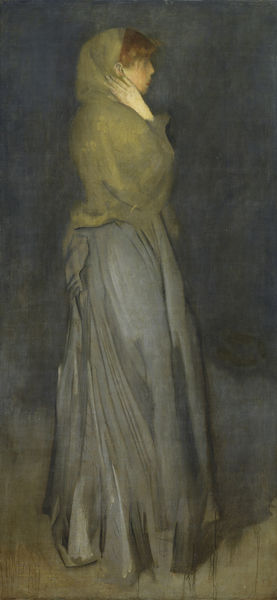
Titel: Arrangement in Yellow and Grey (Effie Deans)
Künstler: James Abbott McNeill Whistler
Standort: Amsterdam
Institution: Rijksmuseum
Schlagwörter: dos, sombre, femme, main, roux, jupe bleu, châle vert